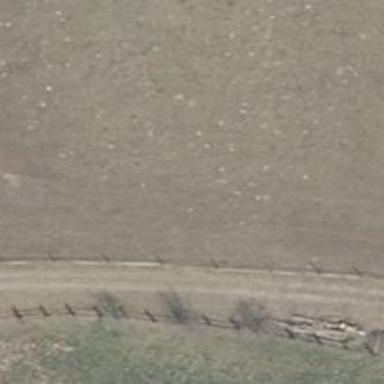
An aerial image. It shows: Area designated for horse riding.